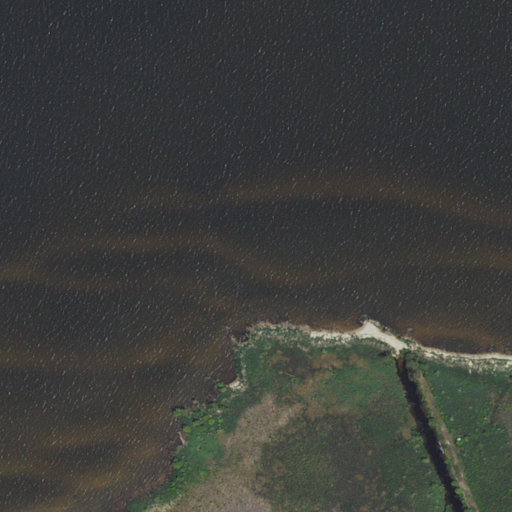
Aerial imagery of cape in North Carolina named Lewis Point containing open water, woody wetlands, and herbaceous wetlands